Aerial crown-view tile of a tropical tree (Barro Colorado Island, Panama), acquired 20250124:
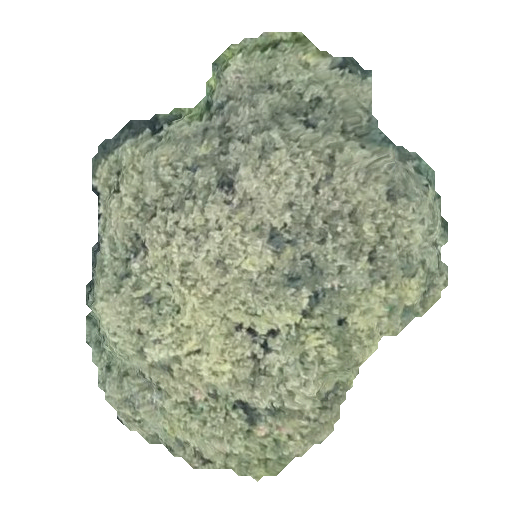
Species: Prioria copaifera
GBIF accepted scientific name: Prioria copaifera
Crown area: 167.747 m²